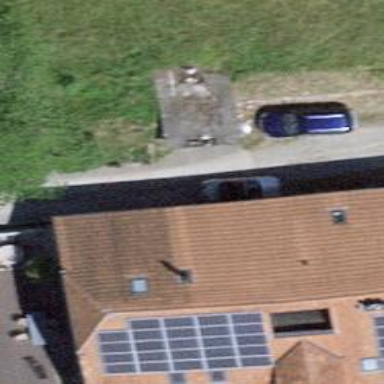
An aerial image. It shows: Residential building.